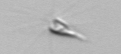
Label: Calciopappus